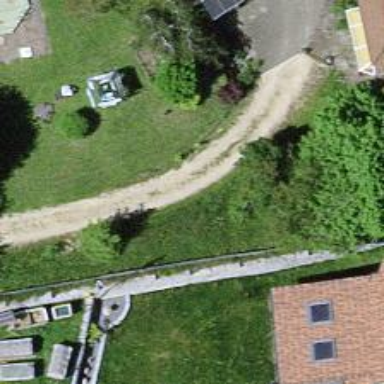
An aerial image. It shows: Driveway leading to service road.